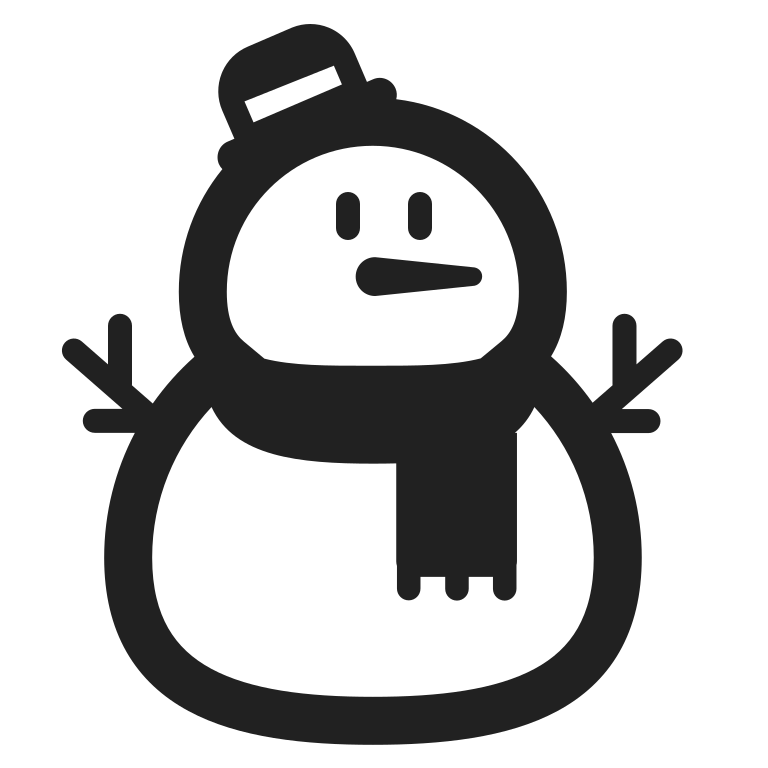
snowman without snow high contrast